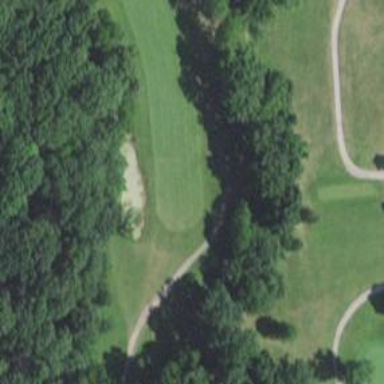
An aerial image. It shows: Golf hole.